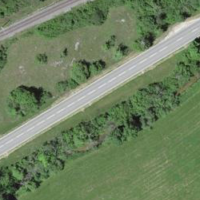
EUNIS habitat code: 52
Species observed at this site:
Primula veris
Potentilla verna
Podarcis muralis